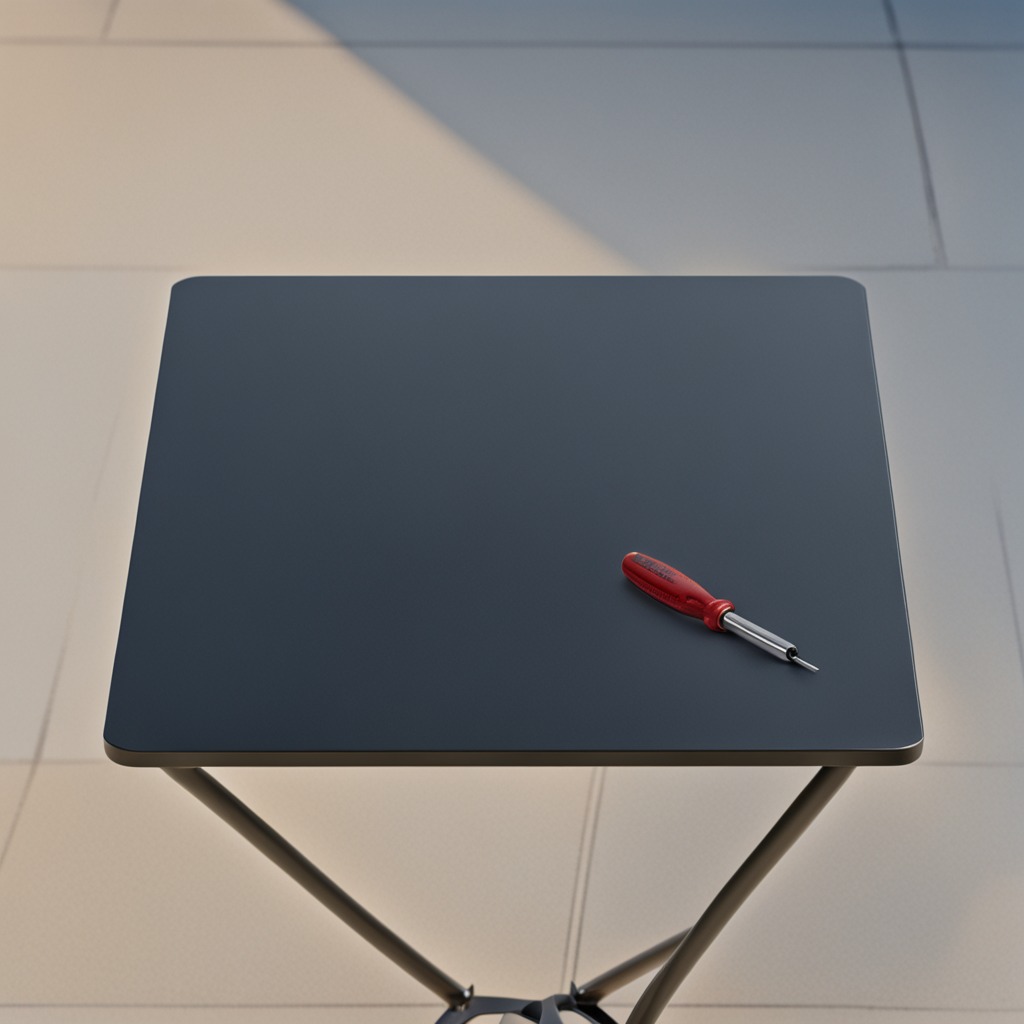
A screwdriver is lying on the table in the afternoon light.